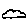
Label: cloud